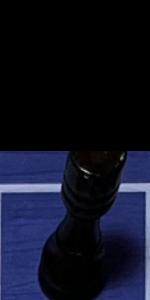
Label: Rook_Black